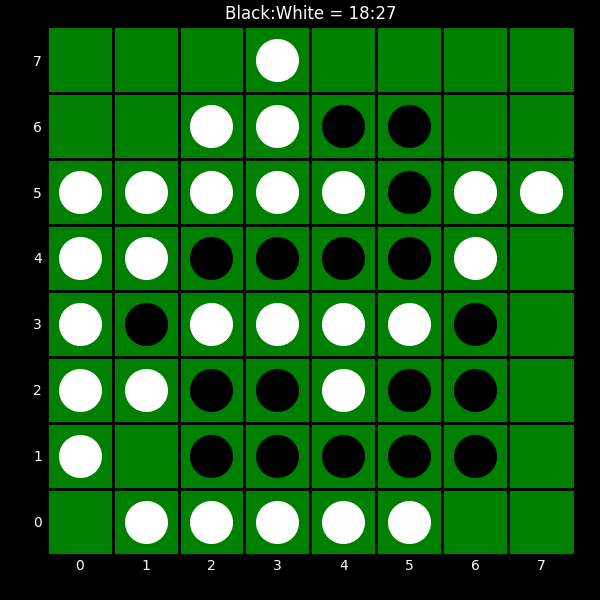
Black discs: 18
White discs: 27